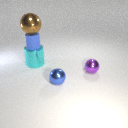
large brown metal sphere above small blue rubber cylinder